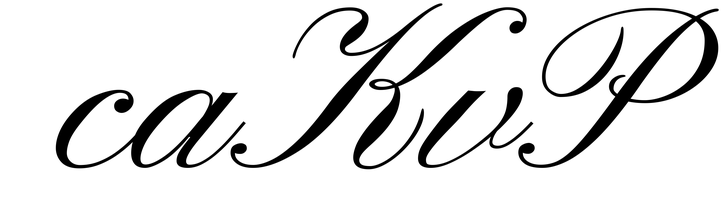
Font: PinyonScript-Regular